Question: I have an endpoint that returns an array of objects. I want to populate a DevExpress GridControl by making the keys of the object the columns and populating the rows with each objects corresponding value. The issue is that the gridcontrol only populates when I explicitly define what the keys of the json object is like this:
'''
foreach(dynamic item in json){
report.Add(new
{
AccountID = item["AccountID"],
AccountTypeID = item["AccountTypeID"],
PrefixID = item["PrefixID"],
SuffixID = item["SuffixID"],
GenderID = item["GenderID"],
PrimaryContactID = item["PrimaryContactID"]
});
}
'''
I don't want to hard code this because the array that is returned from my endpoint has different object structures returned.
This is what I have so far, it gets the properties of my dynamic object and makes them the column names. It works in creating the column names but the rows are all empty.
'''
public GridView()
{
InitializeComponent();
DevExpress.Mobile.Forms.Init();
PopulateGridView();
}
public async void PopulateGridView()
{
dynamic json = await model.GetItemAsync();
var report = new List<object>();
var custom = new Dictionary<string, string>();
foreach(dynamic item in json){
report.Add(item);
}
grid.ItemsSource = report;
foreach (JProperty x in (JToken)json[0])
{
TextColumn current = new TextColumn();
current.FieldName = x.Name;
grid.Columns.Add(current);
}
}
'''
Here's what that looks like

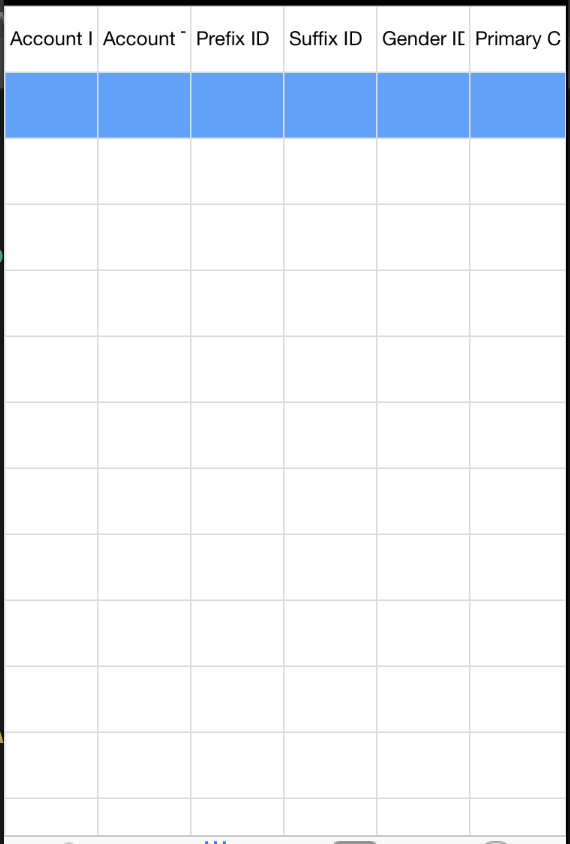
Answer: So I figured it out, what I did was create a DataTable. I took one object from the array and got all its properties to create the data tables column's and then created a function AddRow to add a row to the DataTable and did a foreach on all the objects in the same dynamic manner.
'''
public DataTable dataTable { get; set; }
public GridView(dynamic obj)
{
InitializeComponent();
DevExpress.Mobile.Forms.Init();
dataTable = new DataTable();
PopulateGridView();
}
public async void PopulateGridView()
{
dynamic json = await model.GetItemAsync();
if(json == null){
await Navigation.PopToRootAsync();
}
AddColumns(json[0]);
foreach (dynamic item in json)
{
AddRow(item);
}
grid.ItemsSource = dataTable;
}
void AddColumns(dynamic obj)
{
foreach (JProperty x in (JToken)obj)
{
dataTable.Columns.Add(x.Name, typeof(string));
}
}
void AddRow(dynamic obj)
{
DataRow row = dataTable.NewRow();
foreach (JProperty x in (JToken)obj)
{
row[x.Name] = x.Value;
}
dataTable.Rows.Add(row);
}
'''